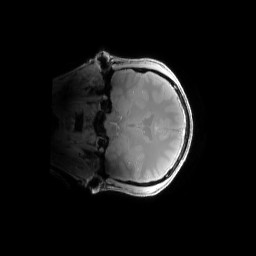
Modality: PDw
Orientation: coronal
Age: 30
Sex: male
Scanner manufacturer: siemens
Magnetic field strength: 6.98 T
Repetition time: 1.3 s
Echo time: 0.00231 s